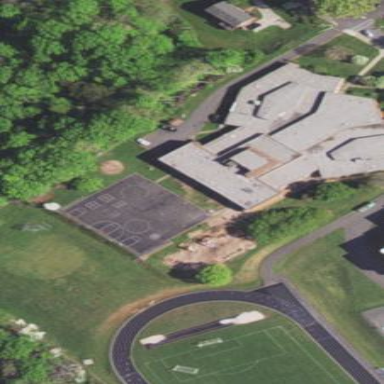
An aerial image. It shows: School.